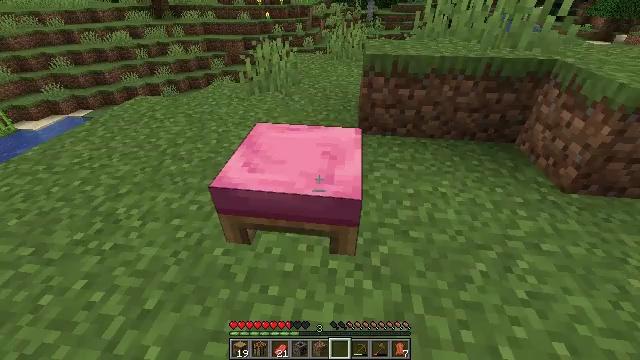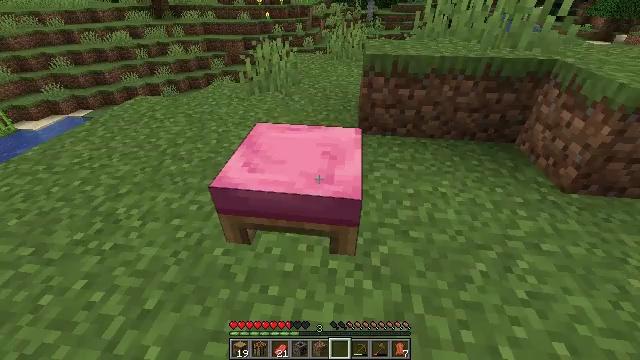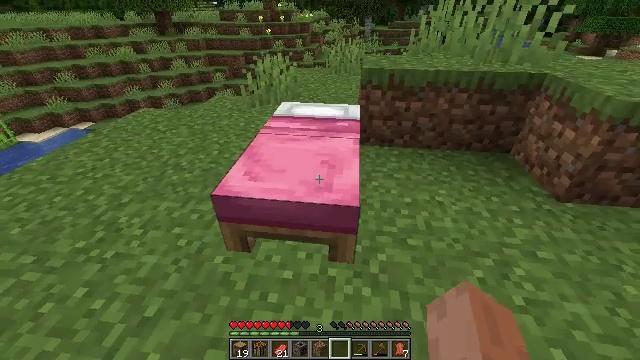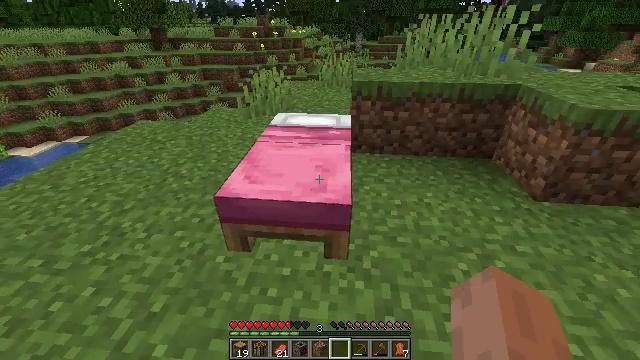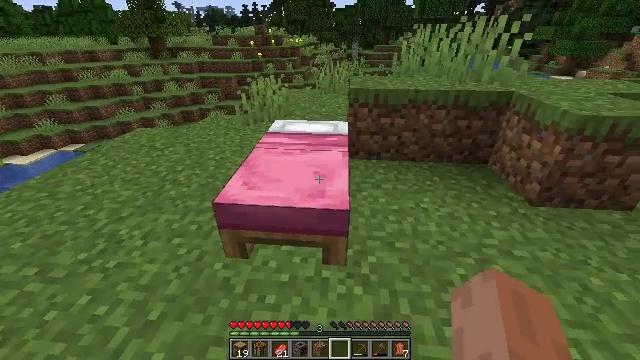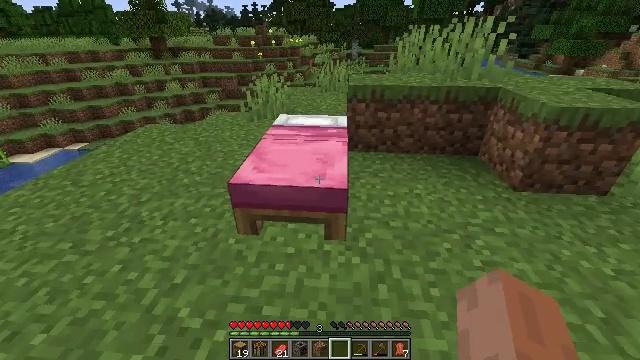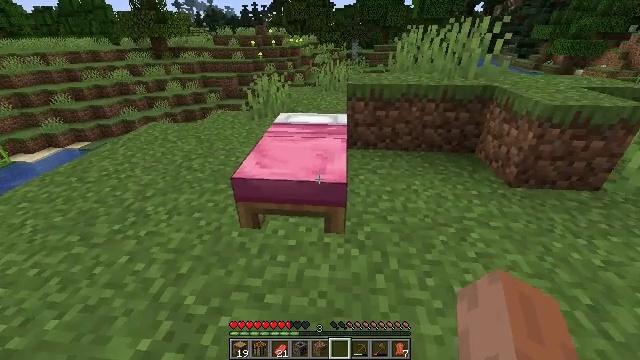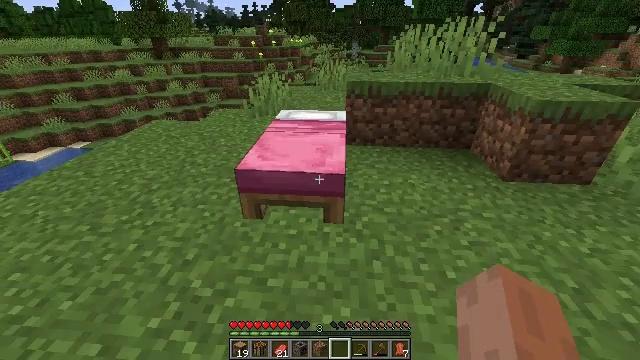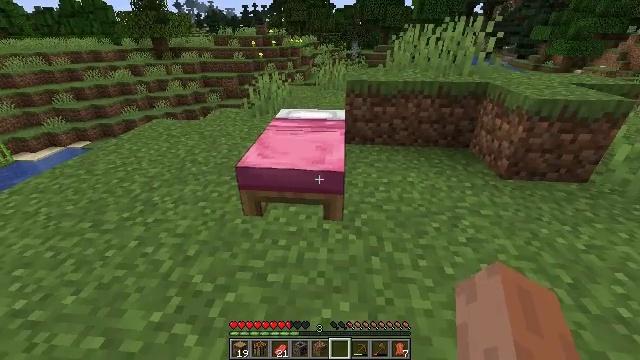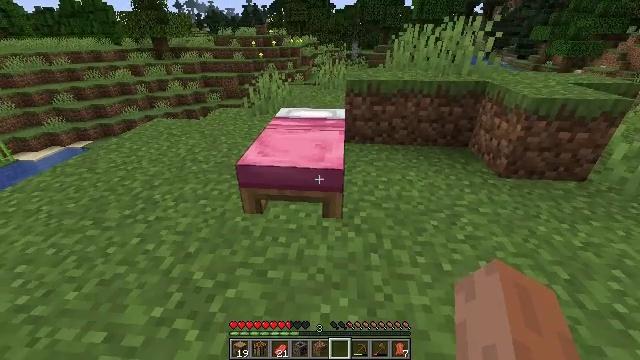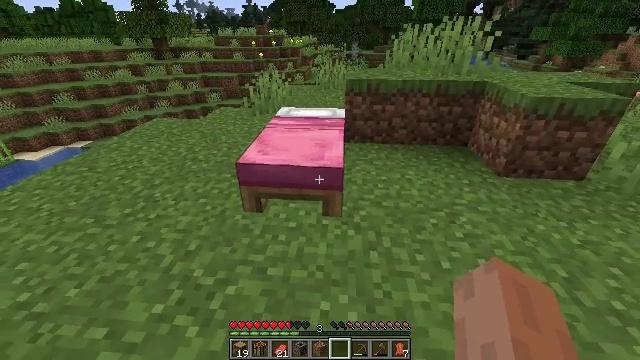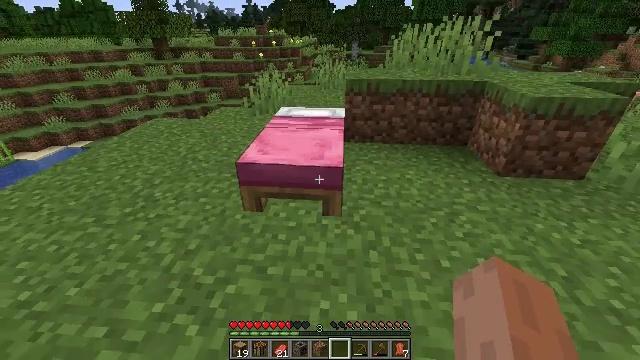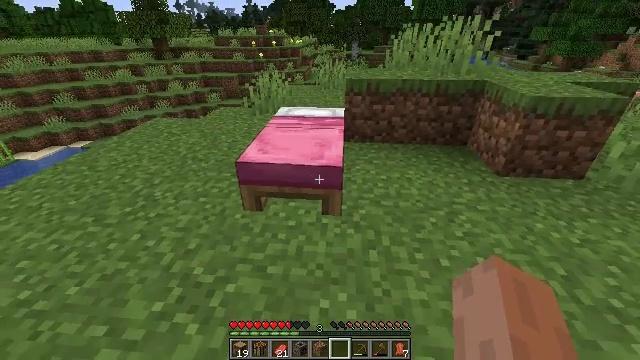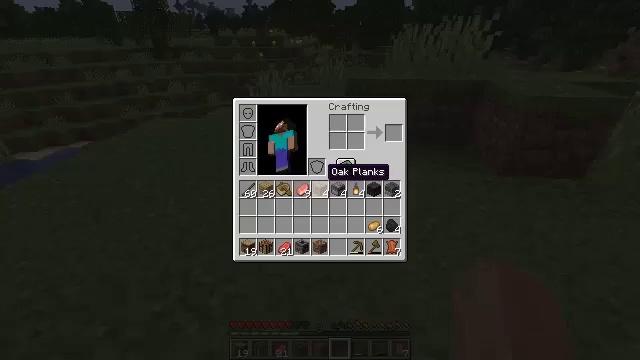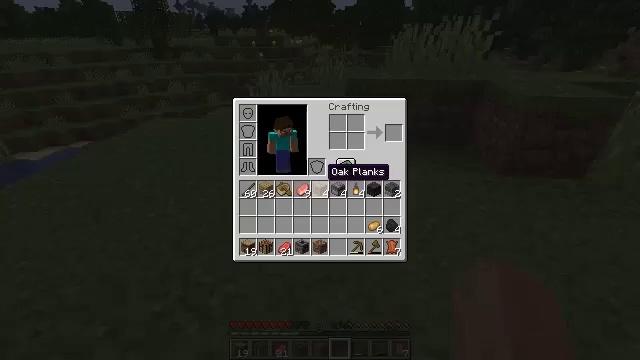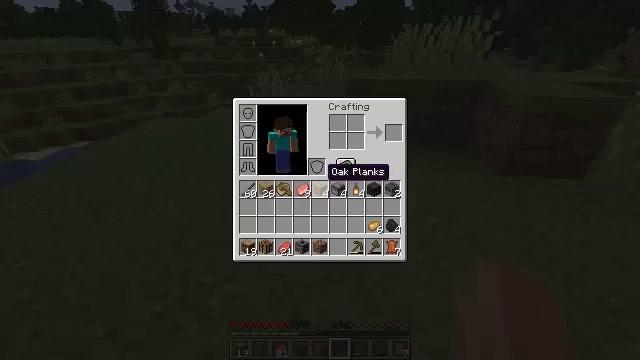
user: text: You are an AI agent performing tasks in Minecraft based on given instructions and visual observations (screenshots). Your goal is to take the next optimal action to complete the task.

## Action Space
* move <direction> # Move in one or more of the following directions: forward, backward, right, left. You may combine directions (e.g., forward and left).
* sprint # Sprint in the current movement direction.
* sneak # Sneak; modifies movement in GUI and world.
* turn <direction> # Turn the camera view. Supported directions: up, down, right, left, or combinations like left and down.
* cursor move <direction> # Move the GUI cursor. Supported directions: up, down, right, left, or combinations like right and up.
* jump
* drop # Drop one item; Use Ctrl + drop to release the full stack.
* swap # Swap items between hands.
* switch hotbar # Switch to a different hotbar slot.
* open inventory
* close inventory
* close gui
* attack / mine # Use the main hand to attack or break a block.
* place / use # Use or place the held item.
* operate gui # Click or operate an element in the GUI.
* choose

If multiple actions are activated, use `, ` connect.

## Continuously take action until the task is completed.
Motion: motion action
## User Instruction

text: Dismantle the blue bed.
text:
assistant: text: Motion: no_op
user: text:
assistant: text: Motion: move back, turn up
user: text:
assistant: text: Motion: move back, turn right and up
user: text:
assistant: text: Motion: move back, turn up
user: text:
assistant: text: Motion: move back
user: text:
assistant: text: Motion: no_op
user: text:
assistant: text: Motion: no_op
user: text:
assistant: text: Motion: no_op
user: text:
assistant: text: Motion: no_op
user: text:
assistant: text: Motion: no_op
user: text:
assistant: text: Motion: no_op
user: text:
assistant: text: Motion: no_op
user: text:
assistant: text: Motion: open inventory
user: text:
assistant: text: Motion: open inventory
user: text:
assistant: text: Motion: no_op
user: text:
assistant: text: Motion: cursor move right and up
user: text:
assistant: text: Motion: no_op
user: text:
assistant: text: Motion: no_op
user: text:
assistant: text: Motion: no_op
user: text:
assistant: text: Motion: no_op
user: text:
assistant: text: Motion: no_op
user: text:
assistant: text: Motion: cursor move left, close inventory
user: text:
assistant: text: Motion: turn left, close inventory
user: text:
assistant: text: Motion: move left, turn left and up, close inventory
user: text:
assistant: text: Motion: move left, turn left
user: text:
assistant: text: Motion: move forward and move left, turn left
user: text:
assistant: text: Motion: move forward and move left
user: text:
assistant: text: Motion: move forward
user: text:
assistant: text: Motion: move forward
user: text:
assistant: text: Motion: move forward, sprint